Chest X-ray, AP view. Patient: 48 years old, sex M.
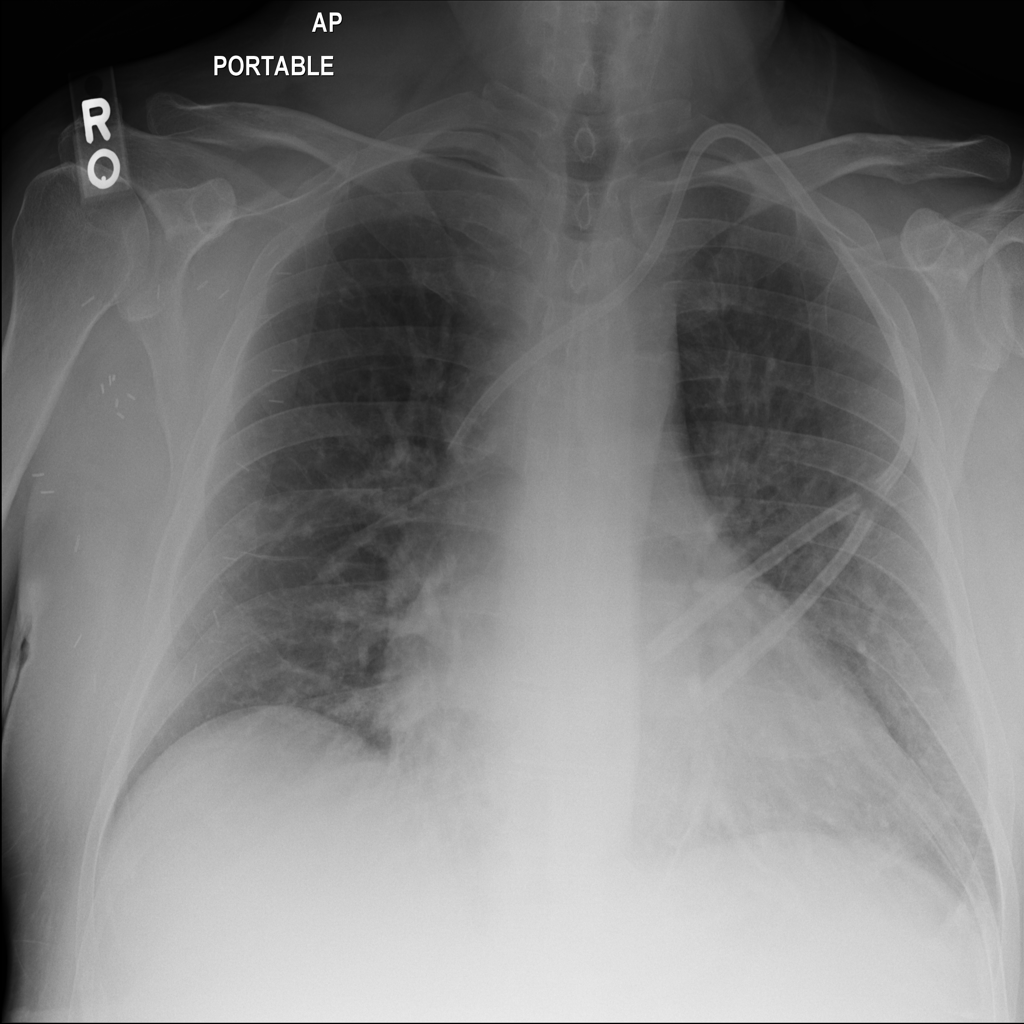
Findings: No Finding